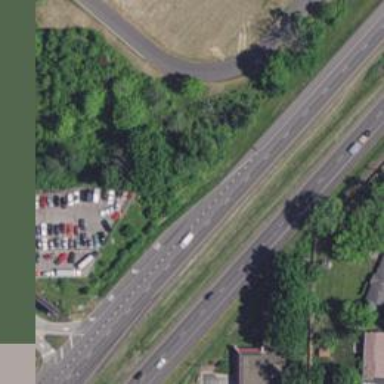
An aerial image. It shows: Asphalt road classified as primary highway with expressway characteristics.